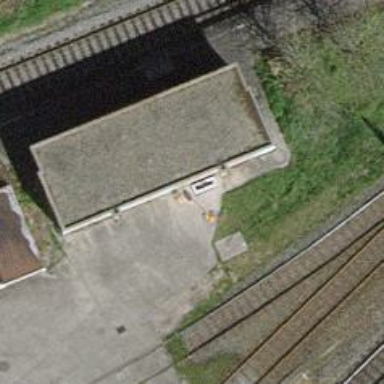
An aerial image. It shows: Railway service station.